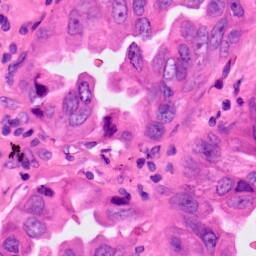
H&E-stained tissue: Lung